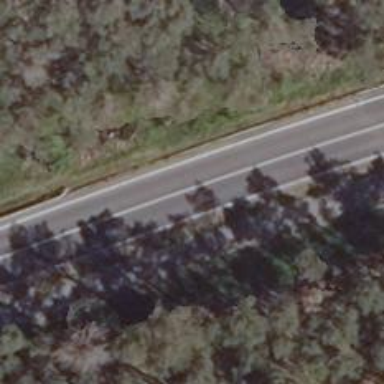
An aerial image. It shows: Primary road with asphalt surface.